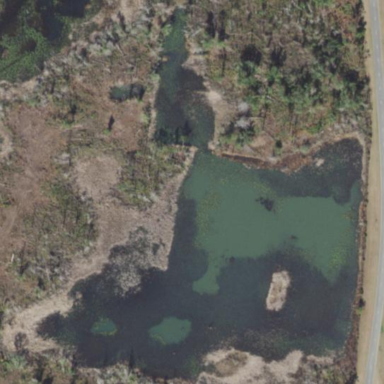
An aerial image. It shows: Marshy wetland area.